Question: I got the Biostation T2 from Suprema, they provided a wrapped Dll made with C#, they also provide example using: VB6, VB.net, C++ and C#.Most of the documentation is in C++ and am having a hard time trying to convert that logic to C#.I am unable to enroll a user using the below functions in the pastie.Mainly cause am not sure if the logic in C# and C++ matches up.
See the <URL> pastie
I get error attempted to read or write protected memory as captured here
Here ia a link of the sdk samples they provide <URL>
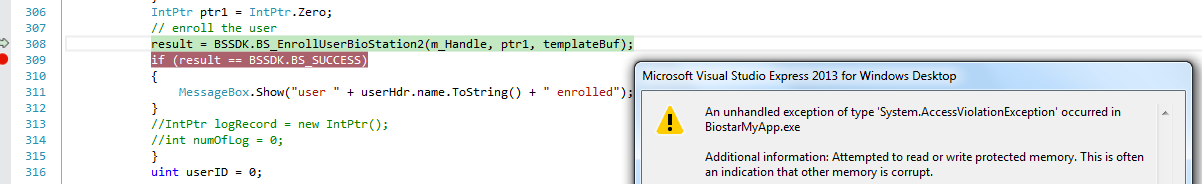
Answer: We have no way of compiling and testing your code with what you have shown us. That being said, comparing the c++ and c# side by side, I see the following inconsistencies:
1. The c++ has the following code: unsigned char* templateBuf = (unsigned char*)malloc( userHeader.numOfFinger * 2 * BS_TEMPLATE_SIZE );
int bufPos = 0;
for( int i = 0; i < userHeader.numOfFinger * 2; i++ )
{
result = BS_ScanTemplate( handle, templateBuf + bufPos );
bufPos += BS_TEMPLATE_SIZE;
}
This code calls BS_ScanTemplate multiple times and stores the results sequentially in a byte array. Your code does the following: byte[] templateBuf = new byte[userHdr.numOfFinger * 2 * BS_TEMPLATE_SIZE];
int bufPos = 0;
for (int i = 0; i < userHdr.numOfFinger * 2; i++)
{
templateBuf = new byte[userHdr.numOfFinger * 2 * BS_TEMPLATE_SIZE * bufPos];
result = BSSDK.BS_ScanTemplate(m_Handle, templateBuf);
bufPos += BS_TEMPLATE_SIZE;
}
Rather than storing the results of BS_ScanTemplate sequentially, this code throws away the results from each preceding call by reallocating the array. Perhaps you want something like: byte[] templateBuf = new byte[userHdr.numOfFinger * 2 * BS_TEMPLATE_SIZE];
for (int i = 0, bufPos = 0; i < userHdr.numOfFinger * 2; i++)
{
byte[] singleBuf = new byte[BS_TEMPLATE_SIZE];
result = BSSDK.BS_ScanTemplate(m_Handle, singleBuf);
Array.Copy(singleBuf, 0, templateBuf, bufPos, singleBuf.Length);
bufPos += singleBuf.Length;
}
2. The c++ code does for( int i = 0; i < userHeader.numOfFinger; i++ )
{
userHeader.duress[i] = 0; // no duress finger
}
The c# code does: userHdr.duressMask = 0; // no duress finger
This is completely different.
3. The c++ code does: for( int i = 0; i < userHeader.numOfFinger * 2; i++ )
{
if( i % 2 == 0 )
{
userHeader.fingerChecksum[i/2] = 0;
}
unsigned char* templateData = templateBuf + i * BS_TEMPLATE_SIZE;
for( int j = 0; j < BS_TEMPLATE_SIZE; j++ )
{
userHeader.fingerChecksum[i/2] += templateData[j];
}
}
The c# code does: for (int i = 0; i < userHdr.numOfFinger * 2; i++)
{
if (i % 2 == 0)
{
userHdr.checksum[i / 2] = 0;
}
byte[] templateData = templateBuf;
for (int j = 0; j < 2000 - 1; j++)
{
userHdr.checksum[i / 2] += templateData[j];
}
}
As you can see the c++ code loops twice as many times as the c# code. The c# code probably should be: for (int i = 0; i < userHdr.numOfFinger; i++)
{
if (i % 2 == 0)
{
userHdr.checksum[i / 2] = 0;
}
for (int j = 0; j < BS_TEMPLATE_SIZE; j++)
{
userHdr.checksum[i / 2] += templateBuf[i * BS_TEMPLATE_SIZE + j];
}
}
4. You don't show the c++ call to BS_EnrollUserBioStation2 in your pastie so it can't be compared with the c# call.
5. userHdr.checksum = new ushort[] { 0 }; looks wrong. Shouldn't it be something like userHdr.checksum = new ushort[userHdr.numOfFinger];
Thus I'd suggest the following:
Update 'BSUserHdrEx' as follows:
'''
public const int BS_MAX_NAME_LEN = 32;
public const int BS_MAX_PASSWORD_LEN = 16;
[StructLayout(LayoutKind.Sequential, CharSet = CharSet.Ansi)]
public struct BSUserHdrEx
{
public static BSUserHdrEx CreateDefaultBSUserHdrEx()
{
var userHdr = new BSUserHdrEx();
userHdr.name = new byte[BSSDK.BS_MAX_NAME_LEN + 1];
userHdr.department = new byte[BSSDK.BS_MAX_NAME_LEN + 1];
userHdr.password = new byte[BSSDK.BS_MAX_PASSWORD_LEN];
userHdr.checksum = new ushort[5];
return userHdr;
}
public uint ID;
public ushort reserved1;
public ushort adminLevel;
public ushort securityLevel;
public ushort statusMask; // internally used by BioStation
public uint accessGroupMask;
//char name[BS_MAX_NAME_LEN + 1];
[MarshalAs(UnmanagedType.ByValArray, SizeConst = BSSDK.BS_MAX_NAME_LEN + 1)]
public byte[] name;
//char department[BS_MAX_NAME_LEN + 1];
[MarshalAs(UnmanagedType.ByValArray, SizeConst = BSSDK.BS_MAX_NAME_LEN + 1)]
public byte[] department;
// char password[BS_MAX_PASSWORD_LEN + 1];
[MarshalAs(UnmanagedType.ByValArray, SizeConst = BSSDK.BS_MAX_PASSWORD_LEN + 1)]
public byte[] password;
public ushort numOfFinger;
public ushort duressMask;
//public ushort checksum[5];
[MarshalAs(UnmanagedType.ByValArray, SizeConst = 5)]
public ushort[] checksum;
public ushort authMode;
public ushort authLimitCount; // 0 for no limit
public ushort reserved;
public ushort timedAntiPassback; // in minutes. 0 for no limit
public uint cardID; // 0 for not used
public bool bypassCard;
public bool disabled;
public uint expireDateTime;
public uint customID; //card Custom ID
public int version; // card Info Version
public uint startDateTime;
};
'''
Update 'btngetUserInfo_Click' as follows:
'''
private void btngetUserInfo_Click(object sender, EventArgs e)
{
int result;
BSSDK.BSUserHdrEx userHdr = BSSDK.BSUserHdrEx.CreateDefaultBSUserHdrEx();
userHdr.ID = 2; // 0 cannot be assigned as a user ID
userHdr.startDateTime = 0; // no check for start date
userHdr.expireDateTime = 0; // no check for expiry date
userHdr.adminLevel = BSSDK.BS_USER_NORMAL;
userHdr.securityLevel = BSSDK.BS_USER_SECURITY_DEFAULT;
userHdr.authMode = BSSDK.BS_AUTH_MODE_DISABLED; // use the authentication mode of the device
userHdr.accessGroupMask = 0xffff0201; // a member of Group 1 and Group 2;
Encoding.UTF8.GetBytes("Madman").CopyTo(userHdr.name, 0);
Encoding.UTF8.GetBytes("INC").CopyTo(userHdr.department, 0);
Encoding.UTF8.GetBytes("").CopyTo(userHdr.password, 0);
userHdr.password = Encoding.UTF8.GetBytes(""); // no password is enrolled. Password should be longer than 4 bytes.
userHdr.numOfFinger = 2;
byte[] templateBuf = new byte[userHdr.numOfFinger * 2 * BSSDK.BS_TEMPLATE_SIZE];
for (int i = 0, bufPos = 0; i < userHdr.numOfFinger * 2; i++)
{
byte[] singleBuf = new byte[BSSDK.BS_TEMPLATE_SIZE];
result = BSSDK.BS_ScanTemplate(m_Handle, singleBuf);
Array.Copy(singleBuf, 0, templateBuf, bufPos, singleBuf.Length);
bufPos += singleBuf.Length;
}
userHdr.duressMask = 0; // no duress finger
for (int i = 0; i < userHdr.numOfFinger * 2; i++)
{
if (i % 2 == 0)
{
userHdr.checksum[i / 2] = 0;
}
// byte[] templateData = templateBuf;
for (int j = 0; j < BSSDK.BS_TEMPLATE_SIZE; j++)
{
userHdr.checksum[i / 2] += templateBuf[i * BSSDK.BS_TEMPLATE_SIZE + j];
}
}
// enroll the user
result = BSSDK.BS_EnrollUserBioStation2(m_Handle, ref userHdr, templateBuf);
if (result == (int)BSSDK.BS_RET_CODE.BS_SUCCESS)
{
MessageBox.Show("user " + userHdr.name.ToString() + " enrolled");
}
'''
The struct you are marshalling is 'BSUserHdrEx'. 'BS_EnrollUserBioStation2' does not take this as an argument. 'BS_EnrollUserBioStation2' takes a 'BS2UserHdr' as an argument (source: Page 158 of "BioStar SDK Manual V1.8.pdf".) 'BSUserHdrEx' is an argument to 'BS_EnrollUserEx'. (Page 129).
- 'BS_EnrollUserEx'- 'BS_EnrollUserBioStation2'
Either you need to switch to the former function, or use the latter data structure.